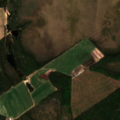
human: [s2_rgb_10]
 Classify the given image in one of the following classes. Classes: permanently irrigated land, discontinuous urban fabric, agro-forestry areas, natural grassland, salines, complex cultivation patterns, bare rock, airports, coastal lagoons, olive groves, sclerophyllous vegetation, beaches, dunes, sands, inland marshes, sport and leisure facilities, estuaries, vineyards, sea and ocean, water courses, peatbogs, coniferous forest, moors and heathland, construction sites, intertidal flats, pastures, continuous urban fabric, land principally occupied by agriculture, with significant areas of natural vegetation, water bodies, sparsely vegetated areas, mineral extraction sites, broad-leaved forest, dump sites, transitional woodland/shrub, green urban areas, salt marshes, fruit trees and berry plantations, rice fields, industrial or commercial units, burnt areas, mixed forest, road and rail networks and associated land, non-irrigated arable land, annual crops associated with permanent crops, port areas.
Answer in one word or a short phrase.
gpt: non-irrigated arable land, coniferous forest, mixed forest, peatbogs